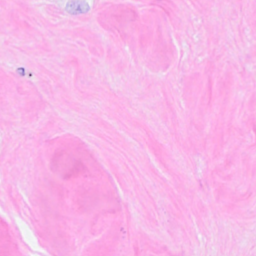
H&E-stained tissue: Breast